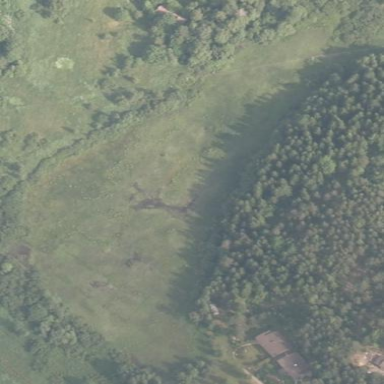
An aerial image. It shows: Bog wetland area.